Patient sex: F
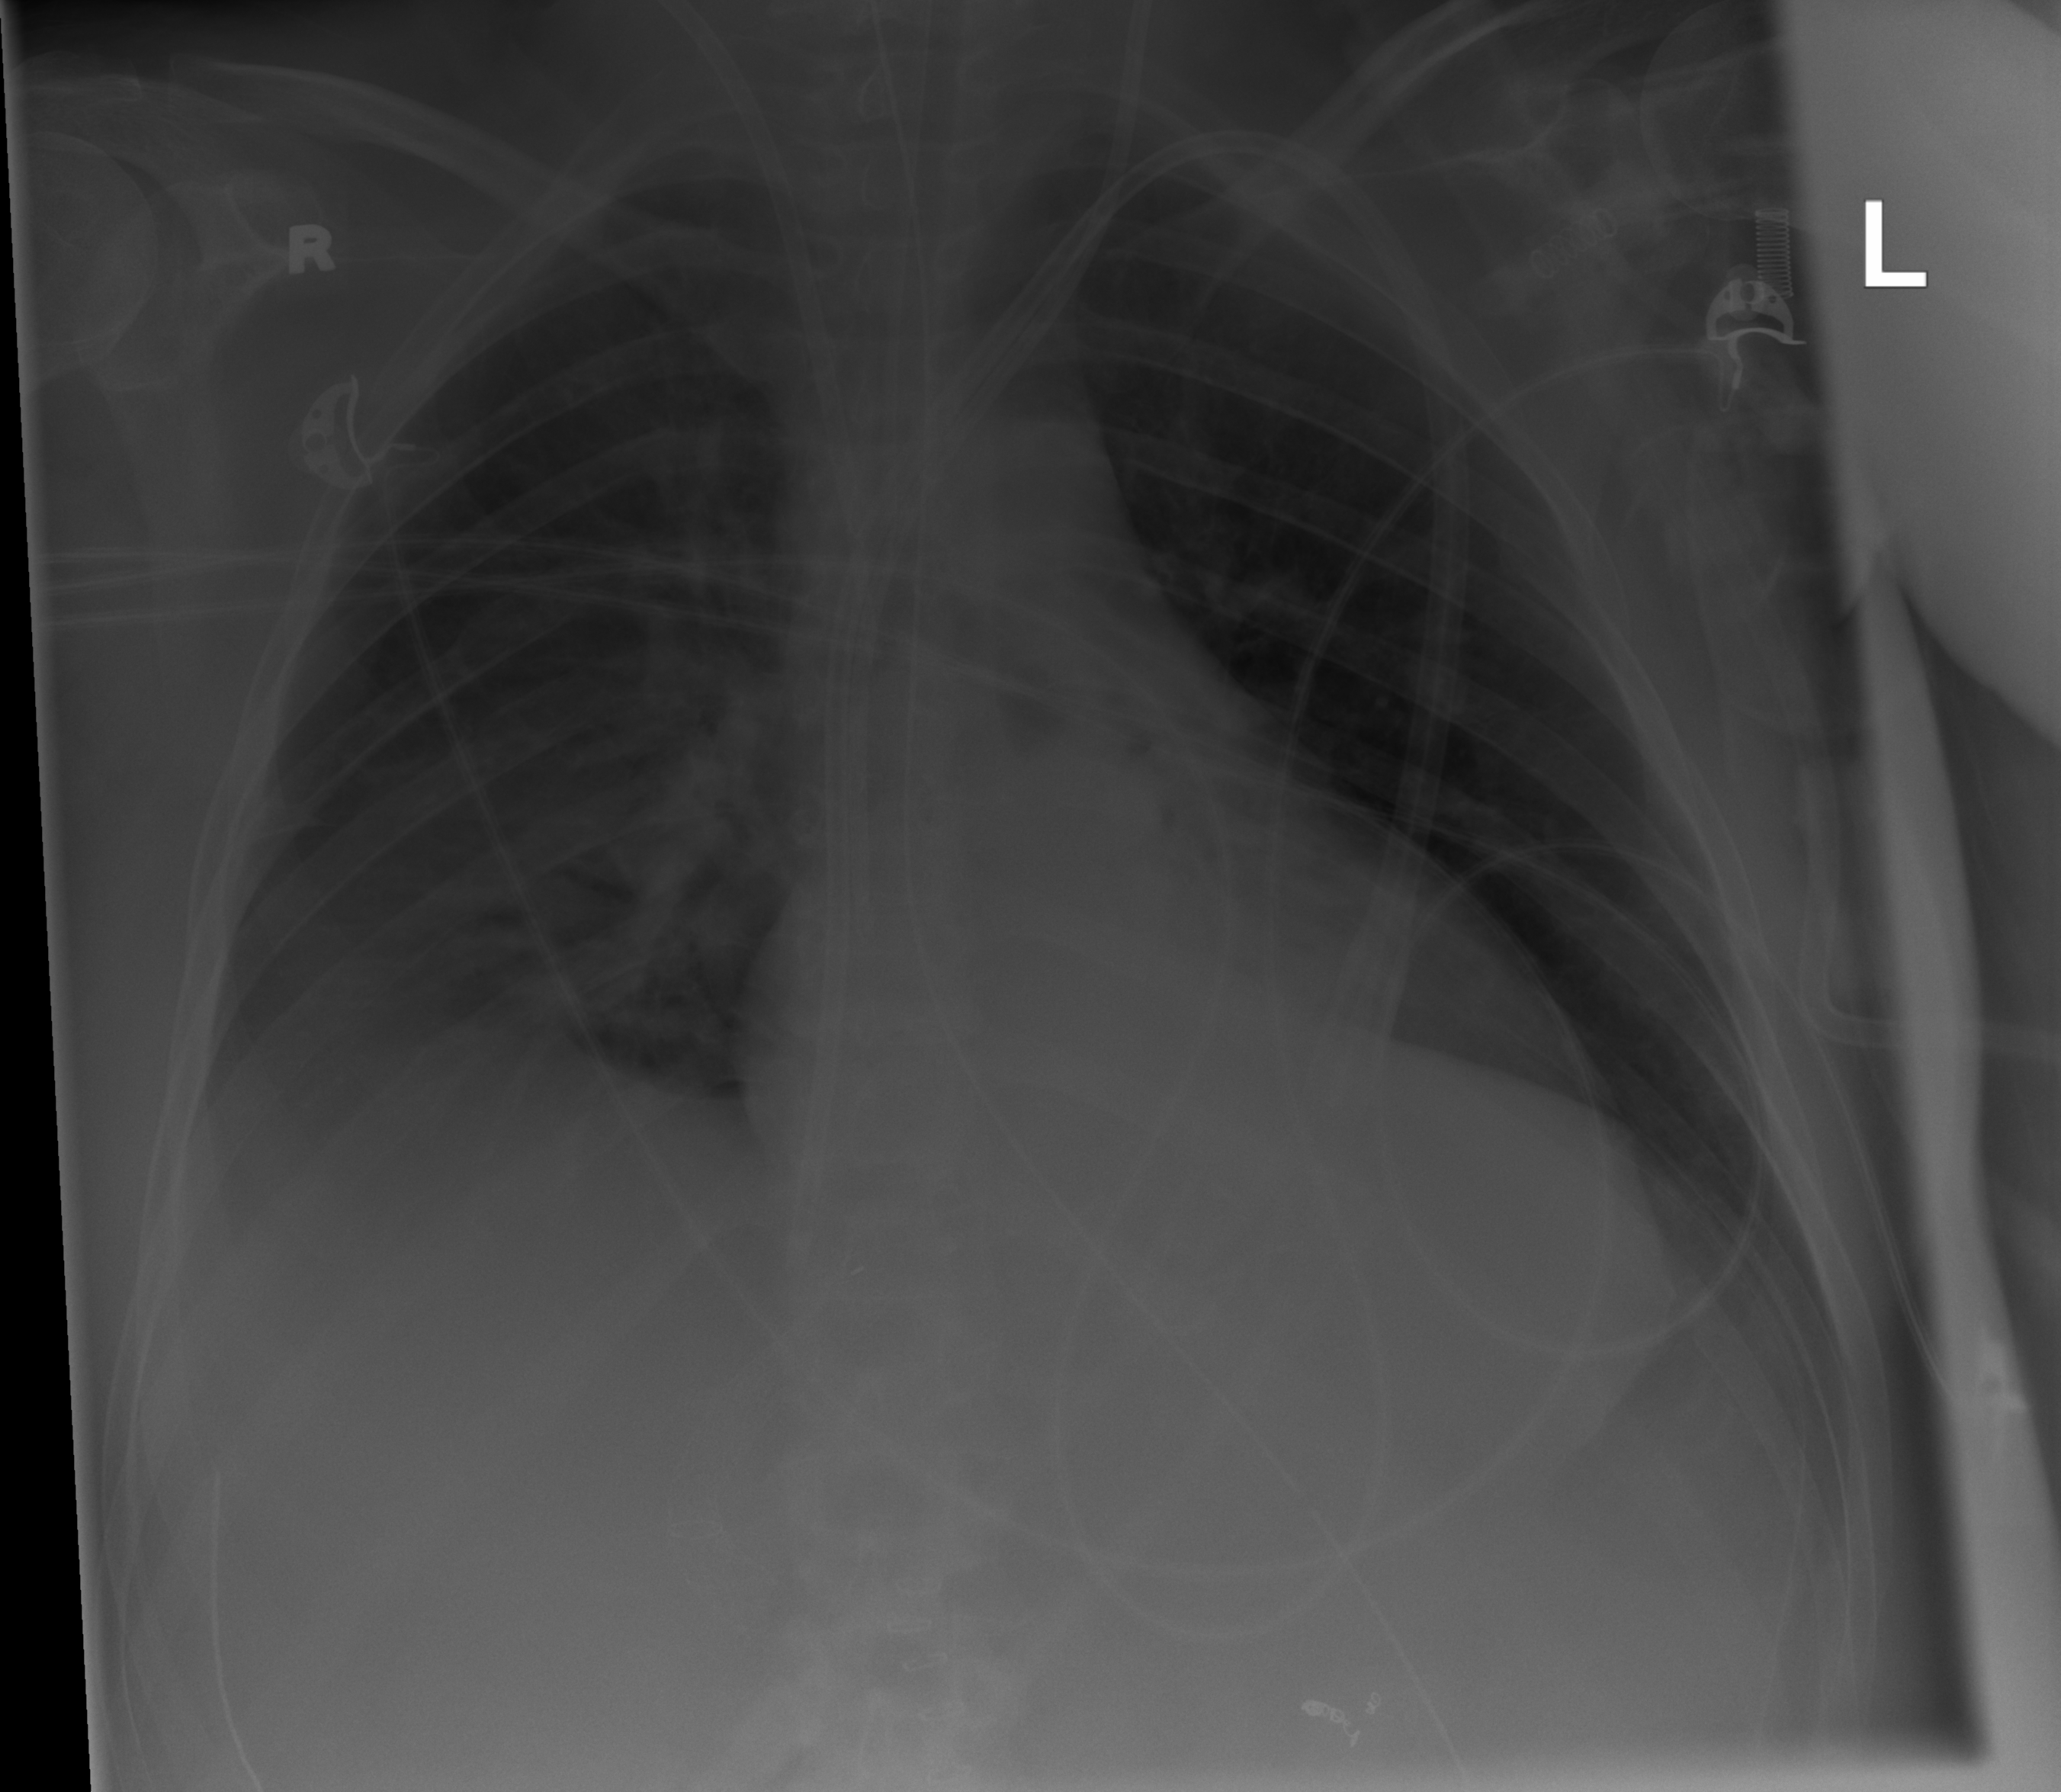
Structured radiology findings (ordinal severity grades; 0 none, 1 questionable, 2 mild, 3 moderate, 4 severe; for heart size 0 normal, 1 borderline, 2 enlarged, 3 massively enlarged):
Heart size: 2
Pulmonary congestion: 2
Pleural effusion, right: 2
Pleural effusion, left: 2
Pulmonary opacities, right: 2
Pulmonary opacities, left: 1
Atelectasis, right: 2
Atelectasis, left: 2